Frequency: 95000
Velocity: 0,2945
Power: 26
Pulse duration: 0,0000001
Pass count: 1
Magnification: 10
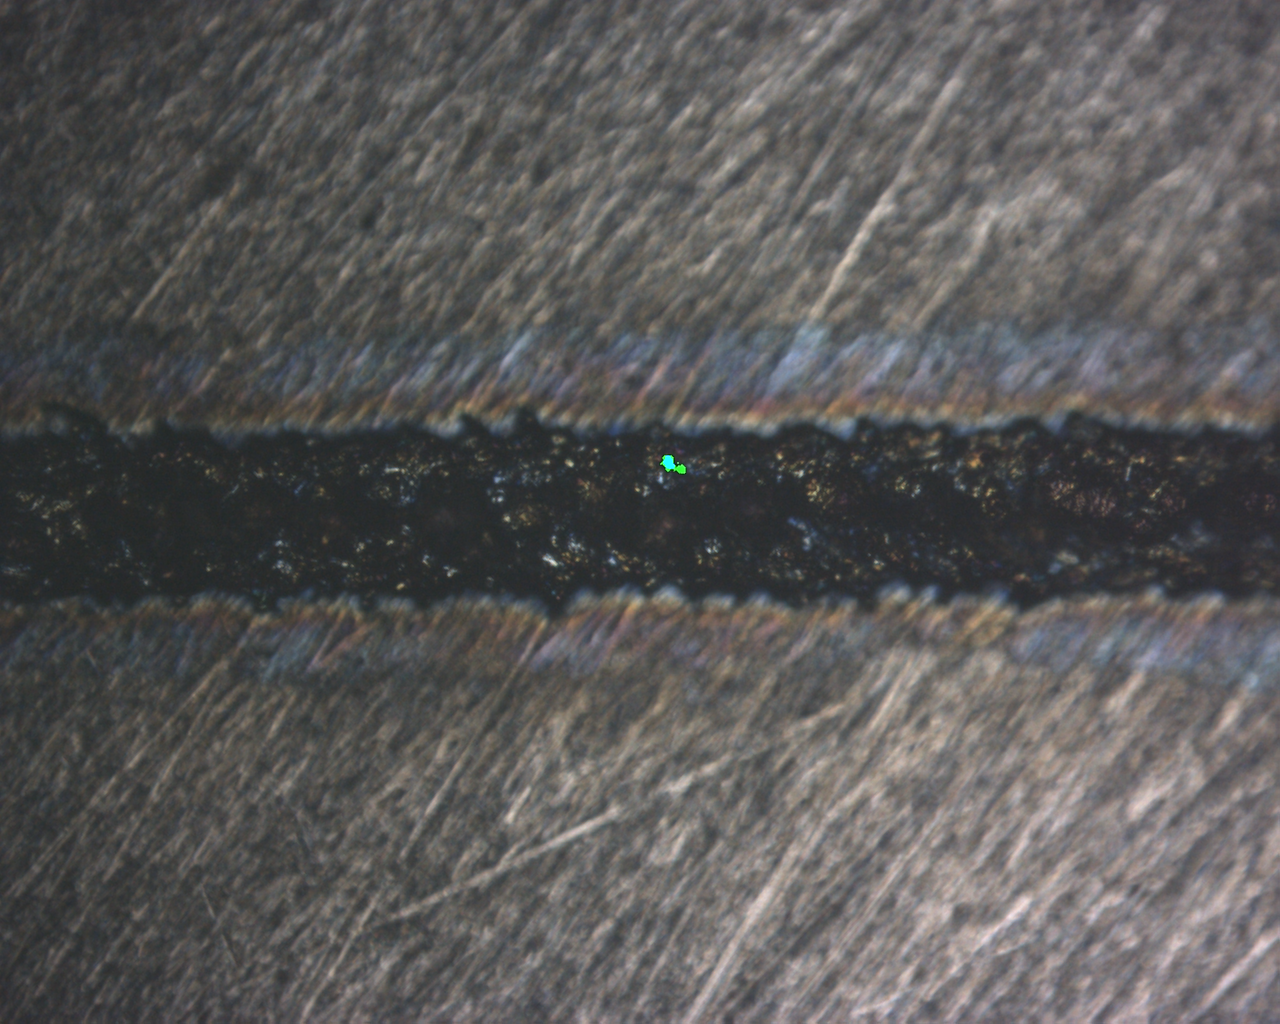
Measured width: 134.77
Other width: 58.181